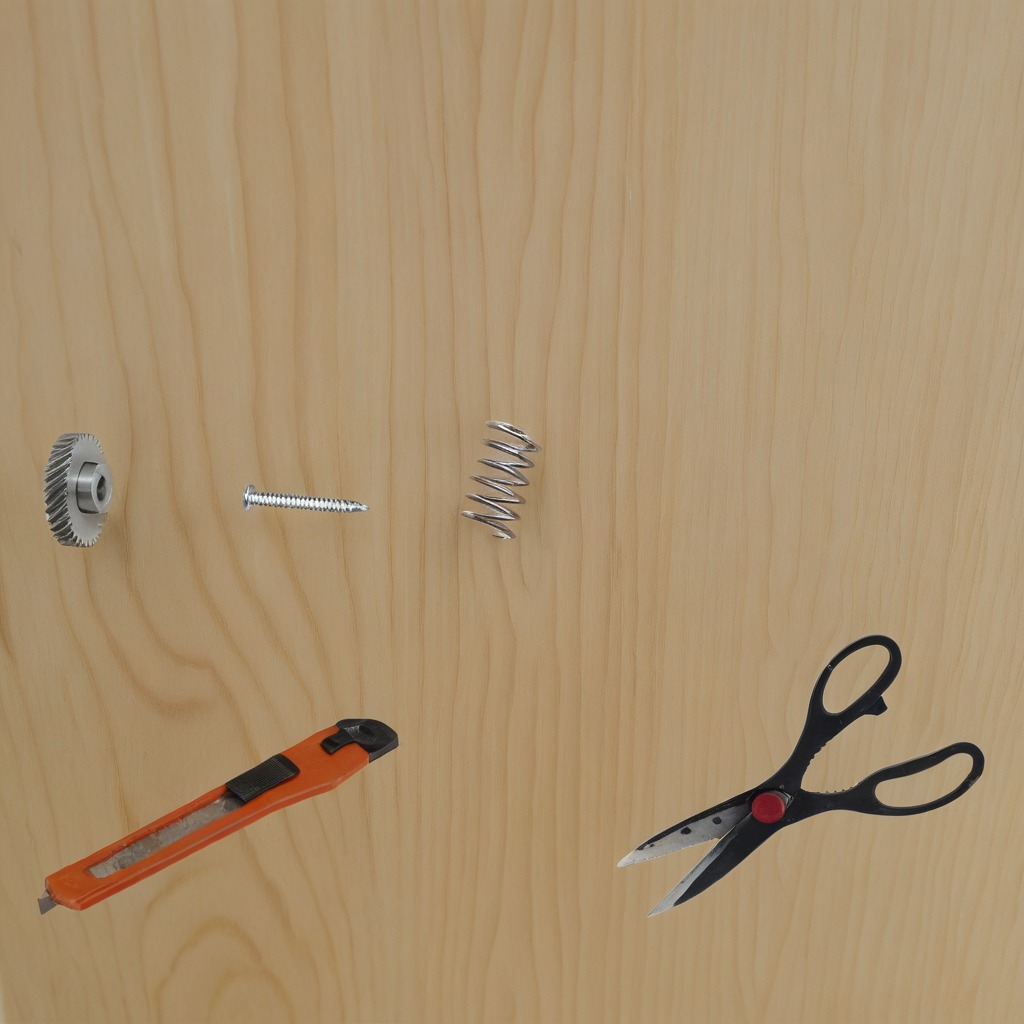
A steel gear with teeth, a utility knife, a metal machine screw, a coiled metal spring, and a pair of scissors are lying on the plywood surface.